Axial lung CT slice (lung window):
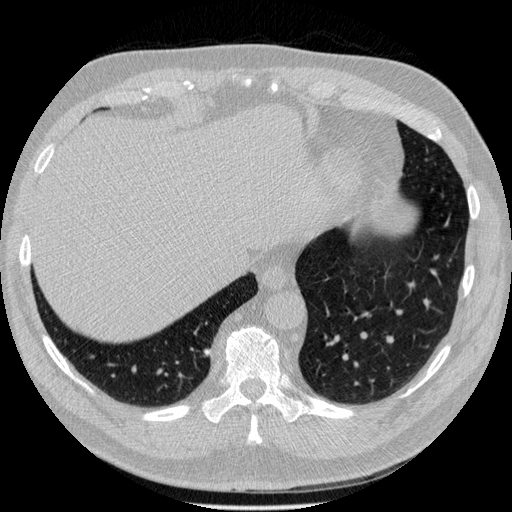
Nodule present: yes
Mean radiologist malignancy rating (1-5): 1.75